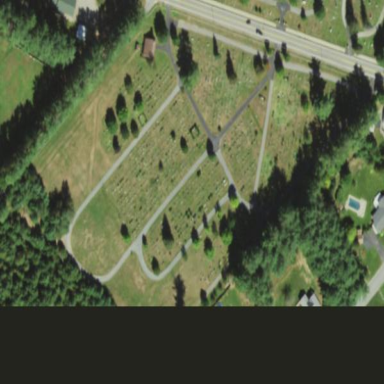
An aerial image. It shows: Cemetery.